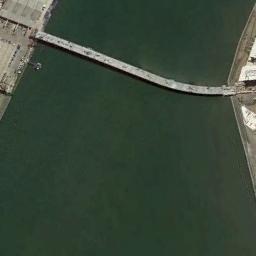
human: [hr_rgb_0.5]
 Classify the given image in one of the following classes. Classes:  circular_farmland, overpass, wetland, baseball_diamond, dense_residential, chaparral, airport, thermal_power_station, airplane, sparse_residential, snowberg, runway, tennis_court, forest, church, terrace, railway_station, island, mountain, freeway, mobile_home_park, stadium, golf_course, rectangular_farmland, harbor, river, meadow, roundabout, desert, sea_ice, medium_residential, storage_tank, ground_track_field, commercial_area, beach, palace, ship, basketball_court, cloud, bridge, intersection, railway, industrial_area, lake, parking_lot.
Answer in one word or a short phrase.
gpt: bridge